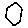
Label: hexagon